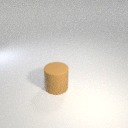
large brown rubber cylinder